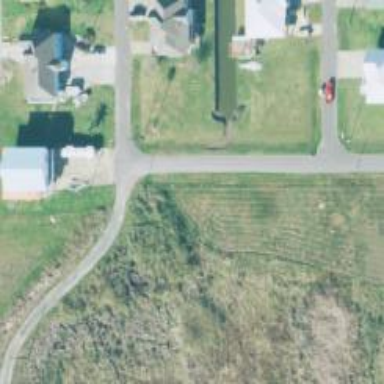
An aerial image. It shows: Residential road.